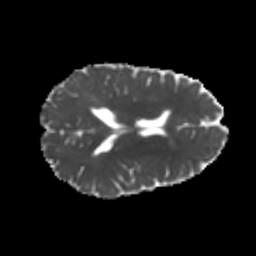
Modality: MD
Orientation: axial
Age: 23
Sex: female
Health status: healthy
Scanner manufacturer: philips
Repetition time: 7.384 s
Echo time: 0.08599 s